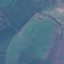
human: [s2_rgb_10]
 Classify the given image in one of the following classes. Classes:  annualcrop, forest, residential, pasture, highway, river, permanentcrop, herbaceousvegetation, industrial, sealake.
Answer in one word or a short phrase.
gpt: Pasture